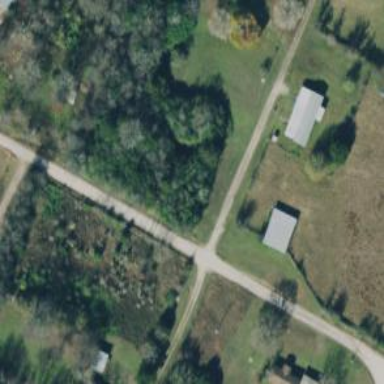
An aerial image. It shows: Residential road.